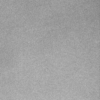
Label: dusty